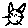
Label: cat